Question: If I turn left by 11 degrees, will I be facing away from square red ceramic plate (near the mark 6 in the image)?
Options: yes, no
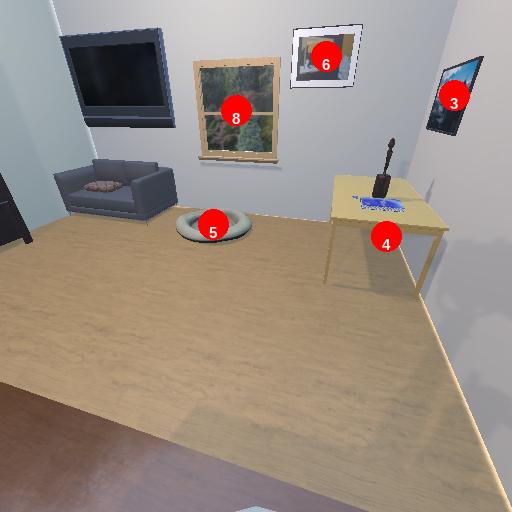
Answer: yes